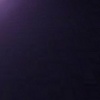
Label: space